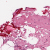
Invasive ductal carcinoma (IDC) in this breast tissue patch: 0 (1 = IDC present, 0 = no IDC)